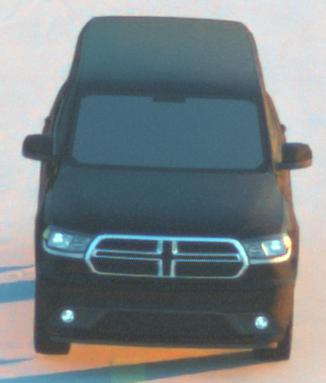
Make: Dodge
Model: Durango
Detailed model: Gen. 3
Model produced from: 2010
Doors: 5
Color: black
Road condition: dry road
Daytime: sunrise or sunset
Contrast: medium contrast